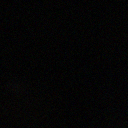
Screen state: off